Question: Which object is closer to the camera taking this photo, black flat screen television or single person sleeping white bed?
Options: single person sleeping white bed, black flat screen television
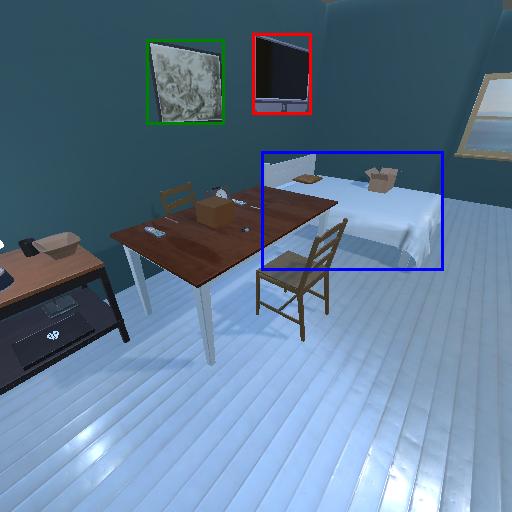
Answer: single person sleeping white bed